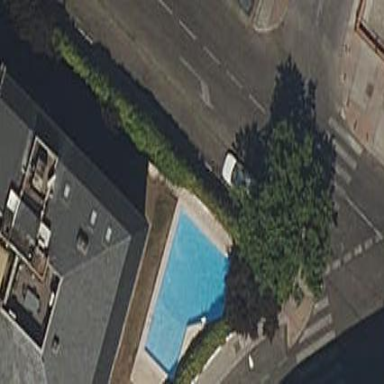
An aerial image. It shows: Swimming pool located in leisure land.